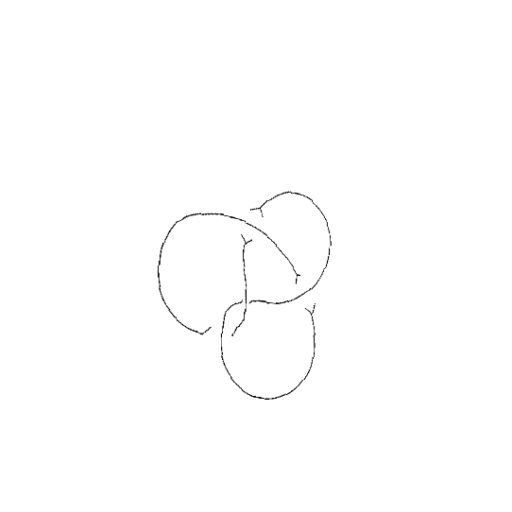
Crossing number: 4